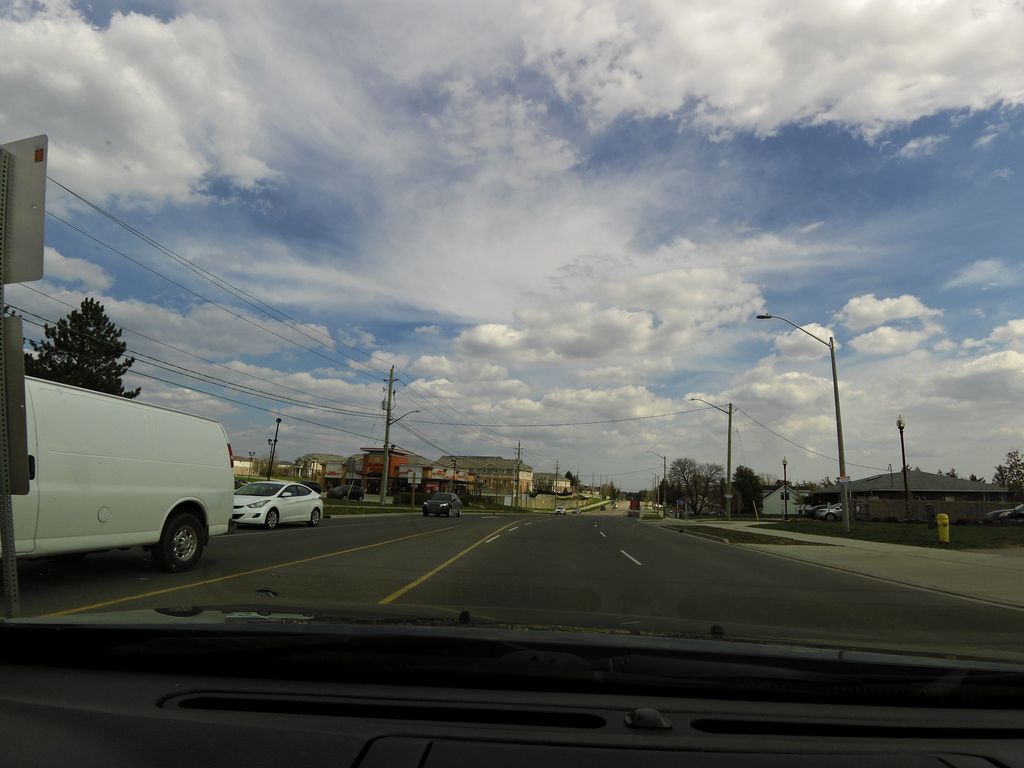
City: kitchener-waterloo